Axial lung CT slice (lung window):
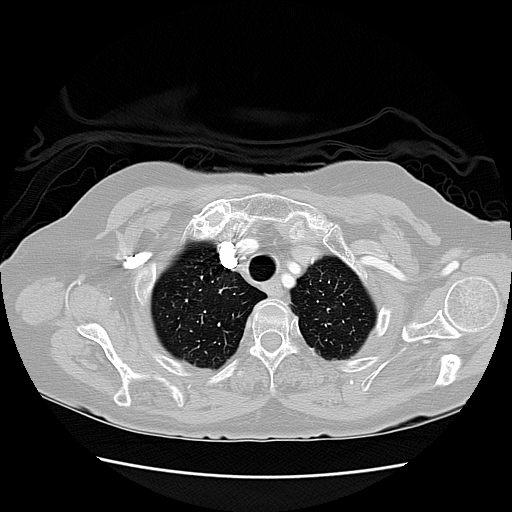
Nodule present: no